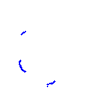
Particle: proton